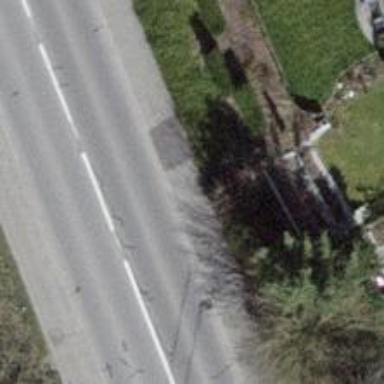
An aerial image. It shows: Sidewalk.